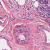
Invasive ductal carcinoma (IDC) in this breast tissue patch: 1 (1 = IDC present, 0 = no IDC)